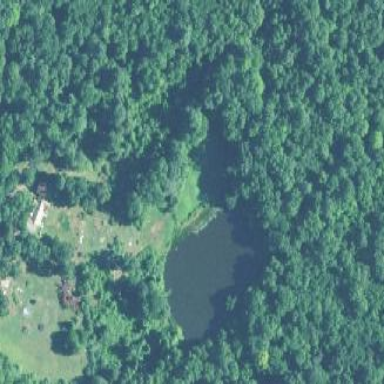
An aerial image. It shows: Pond with natural water.